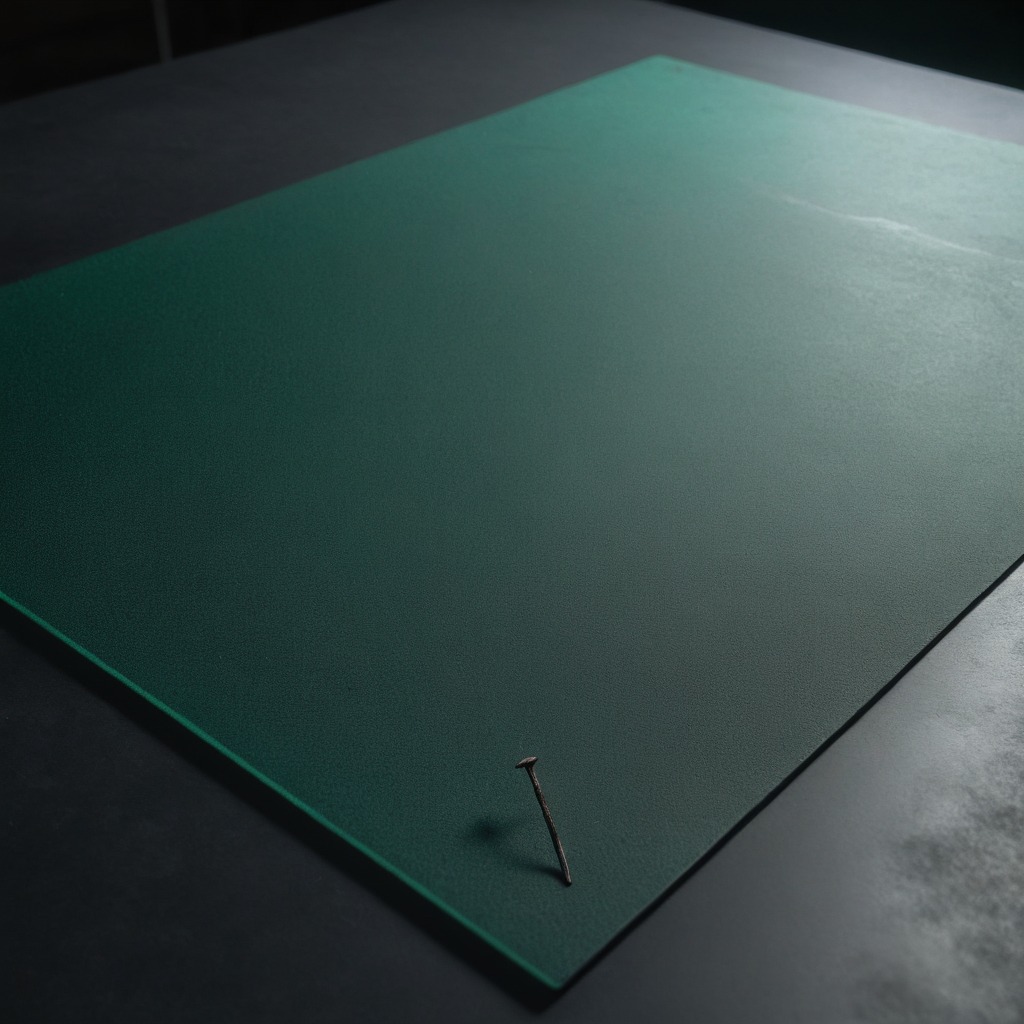
An iron nail lying on the green rubber mat.